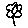
Label: flower